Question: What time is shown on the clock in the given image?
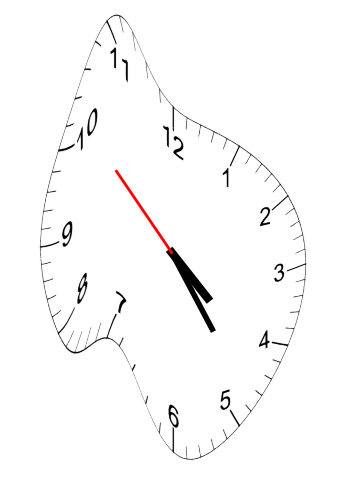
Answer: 04:23:52